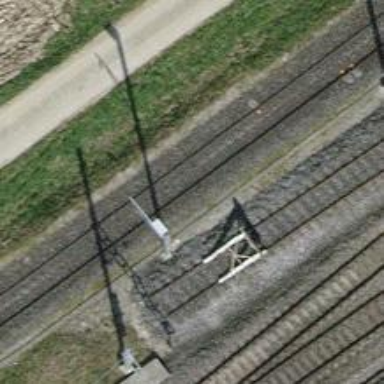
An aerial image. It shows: Railway buffer stop.